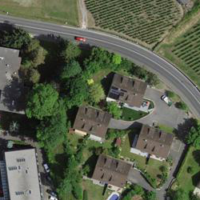
EUNIS habitat code: 55
Species observed at this site:
Cornus sanguinea